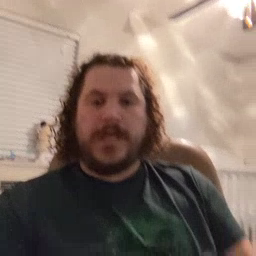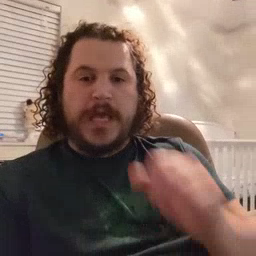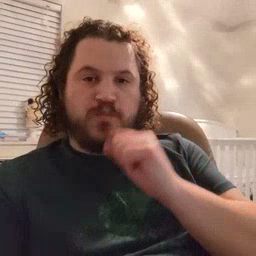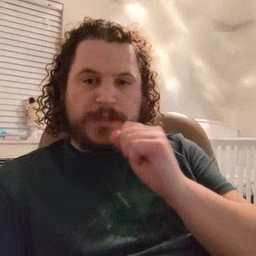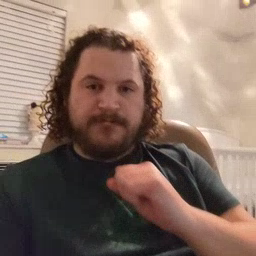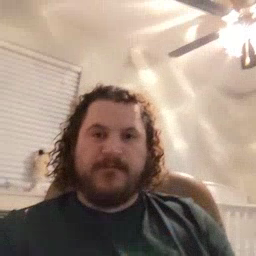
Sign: icecream